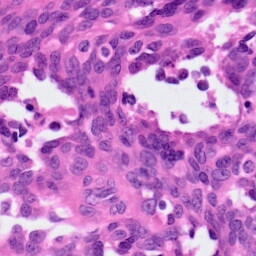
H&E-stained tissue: Ovarian